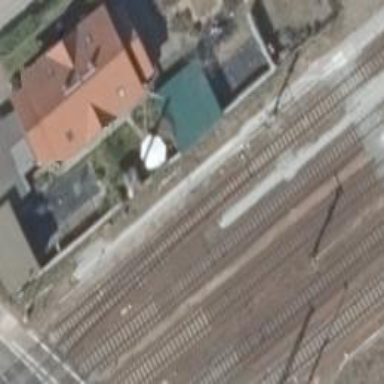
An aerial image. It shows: Railway signal.